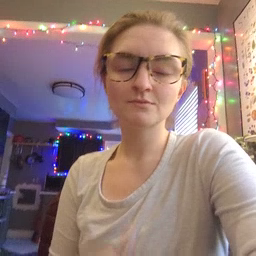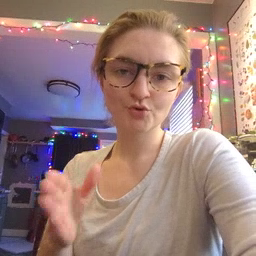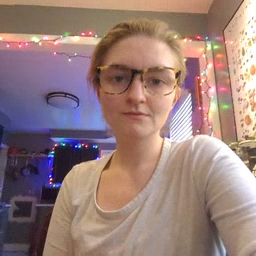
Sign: fish